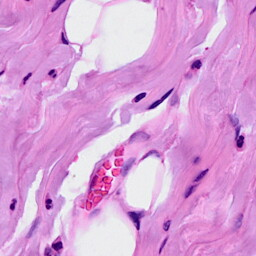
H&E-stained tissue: Breast